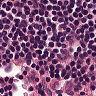
Metastatic tissue present: no